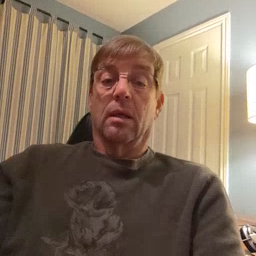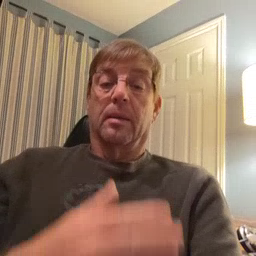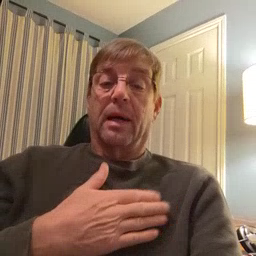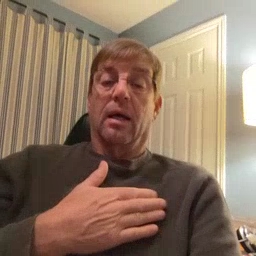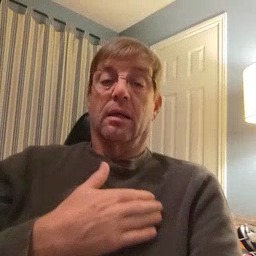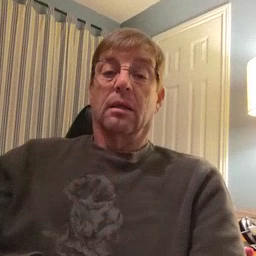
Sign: minemy